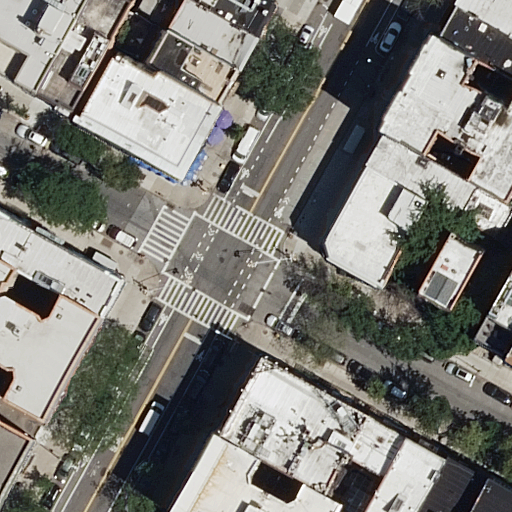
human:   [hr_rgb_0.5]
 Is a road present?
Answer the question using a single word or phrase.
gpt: yes

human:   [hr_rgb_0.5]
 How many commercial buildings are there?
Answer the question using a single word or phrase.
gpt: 0

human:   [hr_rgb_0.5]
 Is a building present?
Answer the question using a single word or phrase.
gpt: yes

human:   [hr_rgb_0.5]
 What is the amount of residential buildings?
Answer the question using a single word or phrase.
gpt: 22

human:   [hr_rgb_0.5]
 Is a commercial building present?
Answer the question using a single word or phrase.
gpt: no

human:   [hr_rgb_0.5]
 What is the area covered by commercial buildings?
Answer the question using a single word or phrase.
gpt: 0m2

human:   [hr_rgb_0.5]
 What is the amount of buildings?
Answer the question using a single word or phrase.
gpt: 22

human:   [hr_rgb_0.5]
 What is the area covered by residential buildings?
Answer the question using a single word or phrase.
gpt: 3975m2

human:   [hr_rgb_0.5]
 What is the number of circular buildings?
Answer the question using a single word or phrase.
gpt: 0

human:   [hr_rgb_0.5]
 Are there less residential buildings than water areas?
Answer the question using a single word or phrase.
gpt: no

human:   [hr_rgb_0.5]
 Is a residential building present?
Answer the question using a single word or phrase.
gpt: yes

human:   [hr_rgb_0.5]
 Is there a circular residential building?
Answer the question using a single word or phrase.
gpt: no

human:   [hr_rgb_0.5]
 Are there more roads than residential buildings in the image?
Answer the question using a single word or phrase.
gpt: no

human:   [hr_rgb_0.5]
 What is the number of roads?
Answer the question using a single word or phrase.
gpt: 2

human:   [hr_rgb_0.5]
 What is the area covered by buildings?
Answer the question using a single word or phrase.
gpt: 3975m2

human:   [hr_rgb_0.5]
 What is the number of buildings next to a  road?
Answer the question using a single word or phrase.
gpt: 22

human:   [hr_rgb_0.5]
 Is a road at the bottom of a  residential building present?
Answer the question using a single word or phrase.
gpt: yes

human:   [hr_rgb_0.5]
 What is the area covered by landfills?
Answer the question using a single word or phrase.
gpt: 0m2

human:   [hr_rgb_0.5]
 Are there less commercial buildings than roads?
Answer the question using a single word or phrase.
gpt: yes

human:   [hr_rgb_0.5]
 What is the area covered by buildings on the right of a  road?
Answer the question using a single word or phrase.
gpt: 1517m2

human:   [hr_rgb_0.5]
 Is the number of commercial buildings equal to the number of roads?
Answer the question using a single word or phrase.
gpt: no

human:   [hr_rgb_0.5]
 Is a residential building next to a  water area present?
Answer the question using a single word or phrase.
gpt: no

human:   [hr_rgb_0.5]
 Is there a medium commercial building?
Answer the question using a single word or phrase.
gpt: no

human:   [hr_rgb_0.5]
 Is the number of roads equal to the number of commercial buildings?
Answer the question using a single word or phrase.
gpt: no

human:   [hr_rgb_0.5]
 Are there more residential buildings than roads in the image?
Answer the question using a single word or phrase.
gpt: yes

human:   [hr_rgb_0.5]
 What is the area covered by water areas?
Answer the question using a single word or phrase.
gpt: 0m2

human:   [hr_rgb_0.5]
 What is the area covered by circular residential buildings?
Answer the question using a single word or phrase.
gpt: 0m2

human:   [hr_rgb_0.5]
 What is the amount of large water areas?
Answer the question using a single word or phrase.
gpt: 0

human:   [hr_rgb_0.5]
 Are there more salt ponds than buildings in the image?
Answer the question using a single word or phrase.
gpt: no

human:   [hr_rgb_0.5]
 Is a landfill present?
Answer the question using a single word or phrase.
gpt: no

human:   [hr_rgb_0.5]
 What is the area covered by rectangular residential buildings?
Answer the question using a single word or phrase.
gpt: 1689m2

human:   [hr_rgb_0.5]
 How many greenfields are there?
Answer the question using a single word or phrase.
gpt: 0

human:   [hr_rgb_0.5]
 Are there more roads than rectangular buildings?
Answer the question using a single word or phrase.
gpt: no

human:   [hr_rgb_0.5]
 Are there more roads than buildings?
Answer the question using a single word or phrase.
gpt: no

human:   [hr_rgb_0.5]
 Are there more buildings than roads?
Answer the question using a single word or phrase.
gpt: yes

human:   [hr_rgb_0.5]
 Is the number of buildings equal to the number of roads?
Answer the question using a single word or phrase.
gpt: no

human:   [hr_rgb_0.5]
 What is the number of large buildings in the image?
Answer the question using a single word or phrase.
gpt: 1

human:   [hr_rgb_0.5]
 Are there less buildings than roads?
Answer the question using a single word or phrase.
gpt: no

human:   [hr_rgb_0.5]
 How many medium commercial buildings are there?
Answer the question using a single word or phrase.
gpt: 0

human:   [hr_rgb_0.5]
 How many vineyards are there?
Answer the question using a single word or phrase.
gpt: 0

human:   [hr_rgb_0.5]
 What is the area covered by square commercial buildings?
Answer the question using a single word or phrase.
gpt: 0m2

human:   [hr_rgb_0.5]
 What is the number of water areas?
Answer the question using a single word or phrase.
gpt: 0

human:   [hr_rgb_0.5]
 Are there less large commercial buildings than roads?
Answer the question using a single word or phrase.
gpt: yes

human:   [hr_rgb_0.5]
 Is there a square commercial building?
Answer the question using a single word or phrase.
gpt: no

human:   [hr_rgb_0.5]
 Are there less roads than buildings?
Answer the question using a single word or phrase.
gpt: yes

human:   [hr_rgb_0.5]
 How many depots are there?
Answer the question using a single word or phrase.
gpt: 0

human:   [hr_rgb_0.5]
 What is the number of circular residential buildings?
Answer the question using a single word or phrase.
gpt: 0

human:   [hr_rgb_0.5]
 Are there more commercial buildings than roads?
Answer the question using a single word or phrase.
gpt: no

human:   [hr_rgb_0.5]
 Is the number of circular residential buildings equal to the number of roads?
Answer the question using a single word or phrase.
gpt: no

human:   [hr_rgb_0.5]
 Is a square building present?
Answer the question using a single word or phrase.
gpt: no

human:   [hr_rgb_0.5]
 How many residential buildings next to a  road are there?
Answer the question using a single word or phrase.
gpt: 22

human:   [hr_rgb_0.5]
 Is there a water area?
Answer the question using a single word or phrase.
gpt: no

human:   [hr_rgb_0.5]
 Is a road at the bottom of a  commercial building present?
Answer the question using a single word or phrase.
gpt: no

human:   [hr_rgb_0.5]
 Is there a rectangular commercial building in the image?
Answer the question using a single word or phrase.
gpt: no

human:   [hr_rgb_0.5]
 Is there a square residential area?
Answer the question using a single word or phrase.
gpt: no

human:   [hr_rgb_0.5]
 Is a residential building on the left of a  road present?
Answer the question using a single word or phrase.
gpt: yes

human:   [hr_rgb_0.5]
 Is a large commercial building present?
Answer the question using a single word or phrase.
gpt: no

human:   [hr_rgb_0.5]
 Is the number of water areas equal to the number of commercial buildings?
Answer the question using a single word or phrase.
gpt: yes

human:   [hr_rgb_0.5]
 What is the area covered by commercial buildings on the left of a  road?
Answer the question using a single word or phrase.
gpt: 0m2

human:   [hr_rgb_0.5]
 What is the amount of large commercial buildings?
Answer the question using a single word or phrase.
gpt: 0

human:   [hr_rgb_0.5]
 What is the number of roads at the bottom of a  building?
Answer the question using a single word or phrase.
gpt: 1

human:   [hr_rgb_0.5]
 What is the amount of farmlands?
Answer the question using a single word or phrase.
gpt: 0

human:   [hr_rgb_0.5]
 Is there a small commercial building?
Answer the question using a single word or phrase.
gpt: no

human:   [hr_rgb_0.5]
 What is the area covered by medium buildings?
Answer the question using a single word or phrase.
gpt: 3004m2